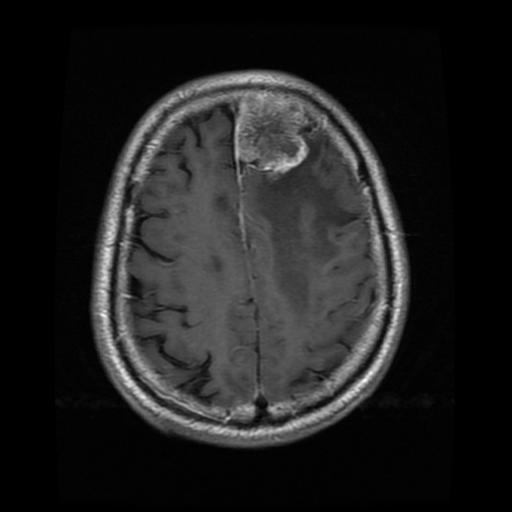
Label: meningioma